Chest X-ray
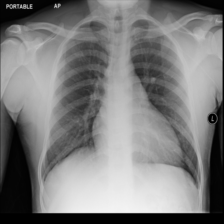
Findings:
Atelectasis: negative
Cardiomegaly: negative
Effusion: negative
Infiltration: negative
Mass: negative
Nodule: negative
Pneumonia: negative
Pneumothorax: negative
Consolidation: negative
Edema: negative
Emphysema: negative
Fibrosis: negative
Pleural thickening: negative
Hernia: negative